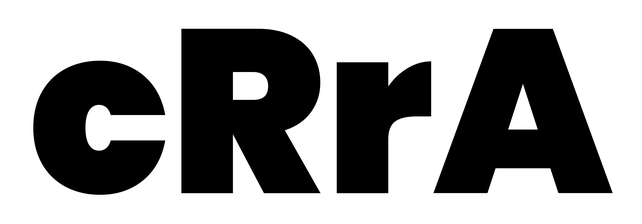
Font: Poppins-Black